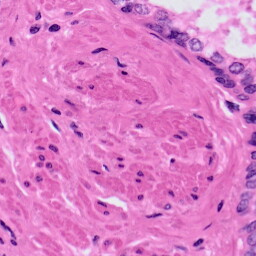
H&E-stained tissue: Prostate